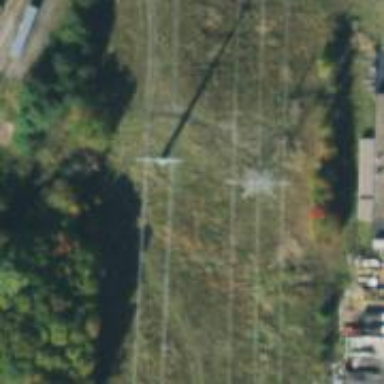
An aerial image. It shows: Power tower.